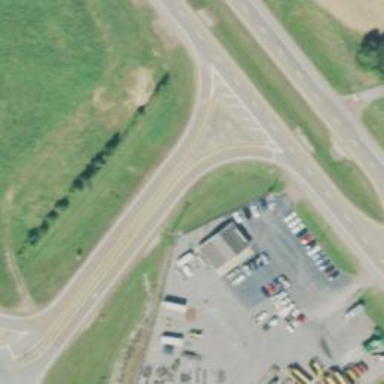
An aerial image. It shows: Trunk link road with asphalt surface.